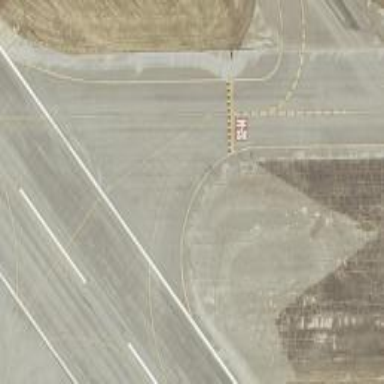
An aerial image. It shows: View of taxiway at the airport.